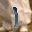
Label: 1